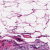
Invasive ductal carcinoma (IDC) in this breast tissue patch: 0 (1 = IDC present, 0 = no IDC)